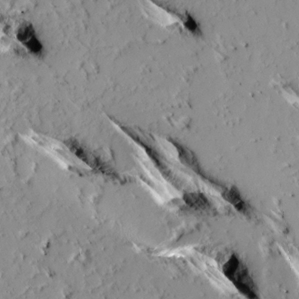
Label: non_frost